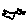
Label: bird